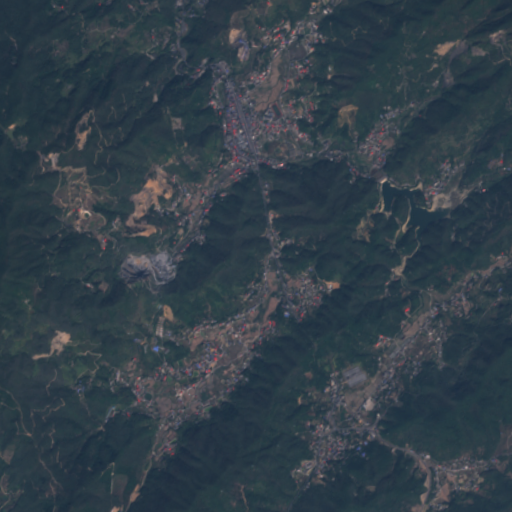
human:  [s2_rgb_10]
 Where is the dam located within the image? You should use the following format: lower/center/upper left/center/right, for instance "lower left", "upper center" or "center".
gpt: The dam is located in the center right of the image.
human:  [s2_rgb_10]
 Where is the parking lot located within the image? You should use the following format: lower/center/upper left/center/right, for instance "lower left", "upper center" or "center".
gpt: The parking lot is located in the upper center of the image.
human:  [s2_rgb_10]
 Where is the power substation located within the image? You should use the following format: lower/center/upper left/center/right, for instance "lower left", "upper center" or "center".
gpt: The power substation is located in the lower right of the image.
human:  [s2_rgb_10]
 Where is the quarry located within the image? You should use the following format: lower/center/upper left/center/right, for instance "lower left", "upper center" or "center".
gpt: The quarry is located in the center left of the image.
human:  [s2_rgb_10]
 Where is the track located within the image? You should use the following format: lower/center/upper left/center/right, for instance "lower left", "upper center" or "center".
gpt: There is no track in the image.